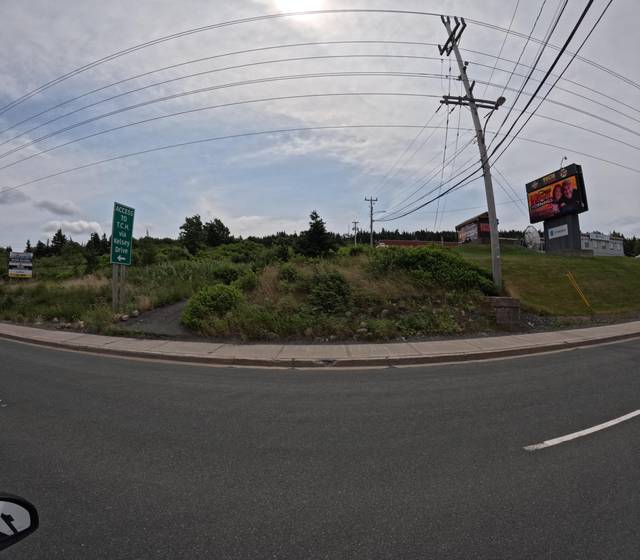
Region: Canada
Coordinates: 47.548, -52.783